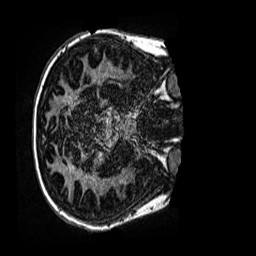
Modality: MP2RAGE
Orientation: axial
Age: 12
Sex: female
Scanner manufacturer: siemens
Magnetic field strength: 3 T
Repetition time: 4 s
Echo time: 0.00299 s